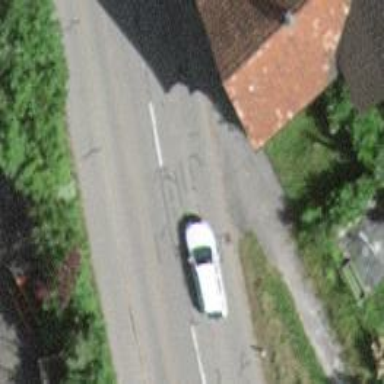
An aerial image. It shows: Uncontrolled zebra crossing on the road.